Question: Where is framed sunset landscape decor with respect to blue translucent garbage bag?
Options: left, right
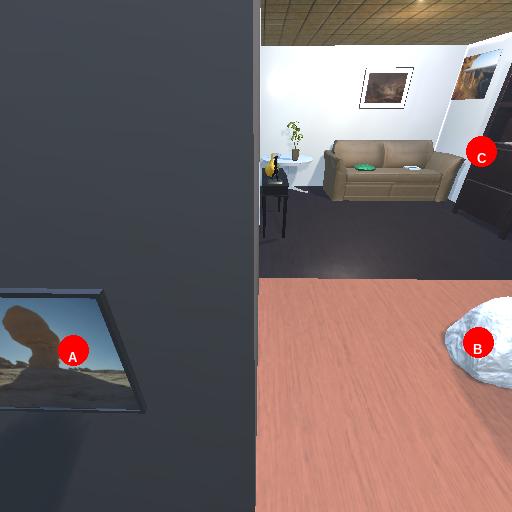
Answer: left